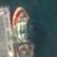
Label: Towing_vessel